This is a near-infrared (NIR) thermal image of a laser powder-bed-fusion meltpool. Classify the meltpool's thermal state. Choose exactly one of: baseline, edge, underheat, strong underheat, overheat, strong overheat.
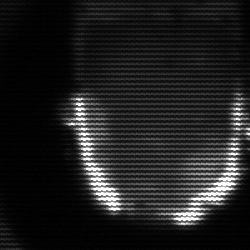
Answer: strong underheat